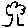
Label: tree